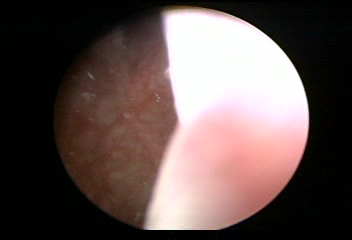
Modality: WLC
Class: Normal mucosa
Bladder cancer association: No